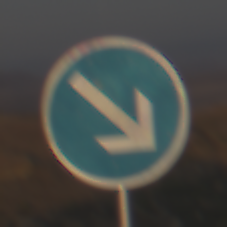
Verkehrszeichen: VorgeschriebeneVorbeifahrtRechts
Umgebung: Outdoor, Nature
Tageszeit: SunriseSunset
Wetter: PartlyCloudy
Licht: Natural
Jahreszeit: NotSpecified
Kontrast: HighContrast